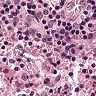
Metastatic tissue present: no